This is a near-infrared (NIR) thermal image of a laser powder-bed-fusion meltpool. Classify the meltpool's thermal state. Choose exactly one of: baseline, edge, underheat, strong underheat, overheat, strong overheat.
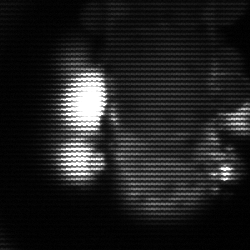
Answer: strong underheat